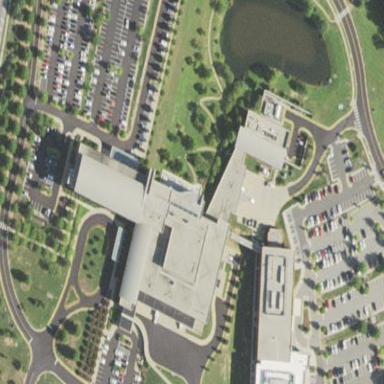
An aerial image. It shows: Healthcare facility identified as hospital.